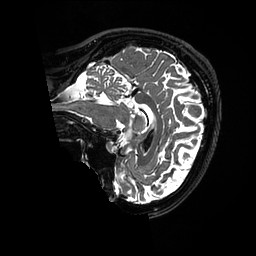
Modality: T2w
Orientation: sagittal
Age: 38
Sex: female
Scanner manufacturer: ge
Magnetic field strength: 3 T
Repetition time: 3.202 s
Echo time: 0.0669 s